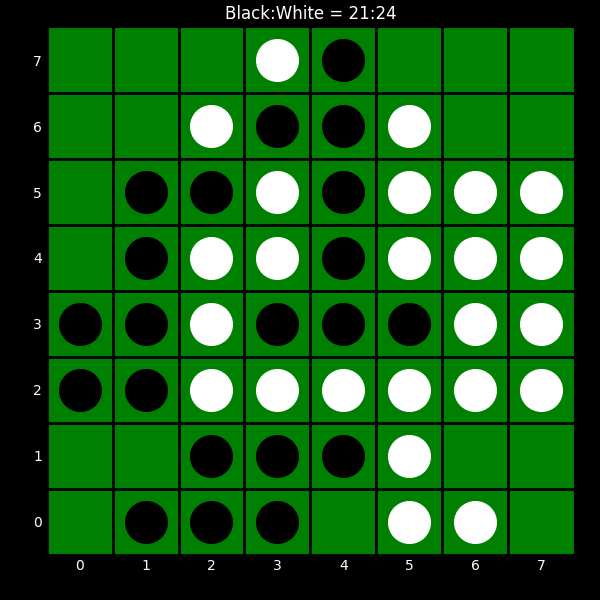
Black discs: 21
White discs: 24